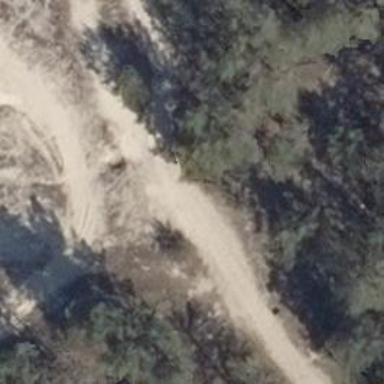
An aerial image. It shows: Sandy track road with grade5 tracktype.